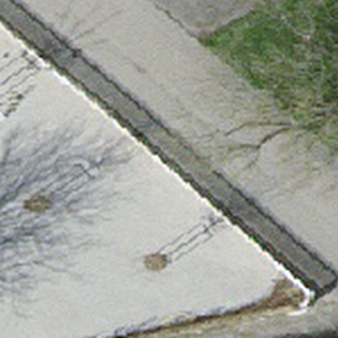
Label: other